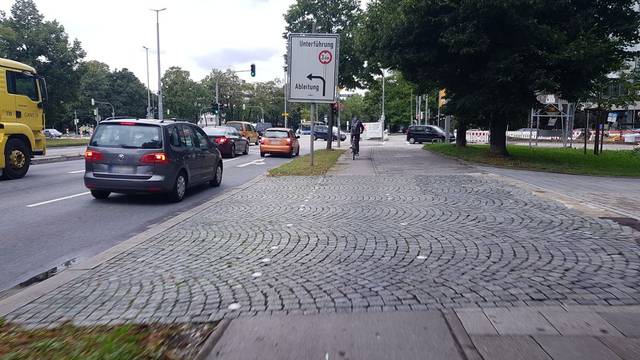
Region: Germany
Coordinates: 48.12, 11.607